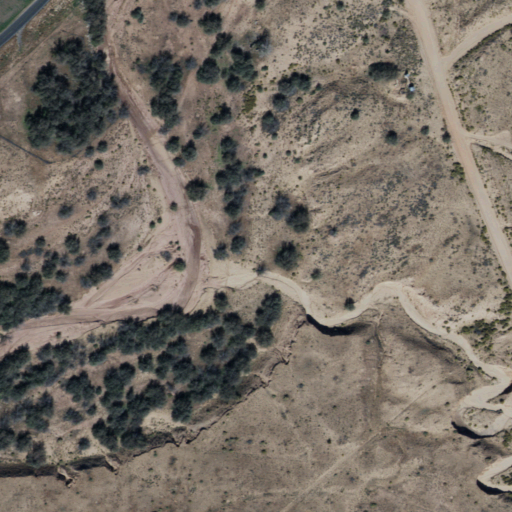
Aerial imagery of valley in Arizona named Big Wilderness Wash containing shrub, open development, and low intensity development